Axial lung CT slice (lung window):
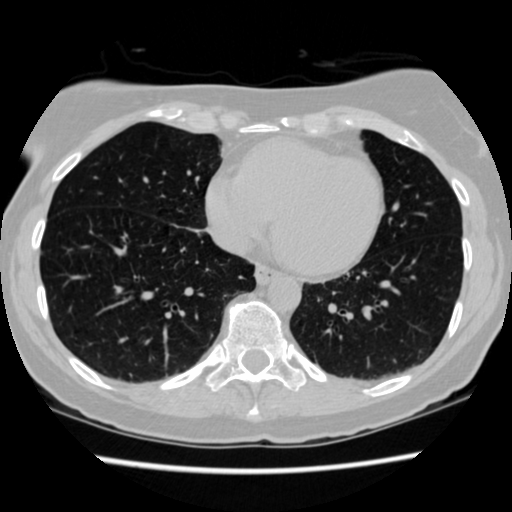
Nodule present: no